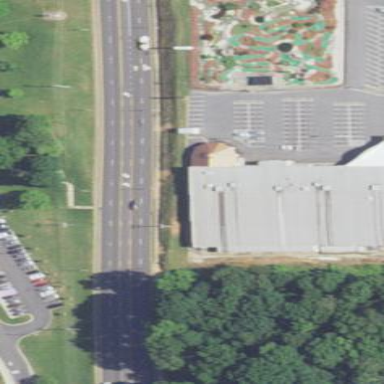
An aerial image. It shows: Building that houses bowling alley.